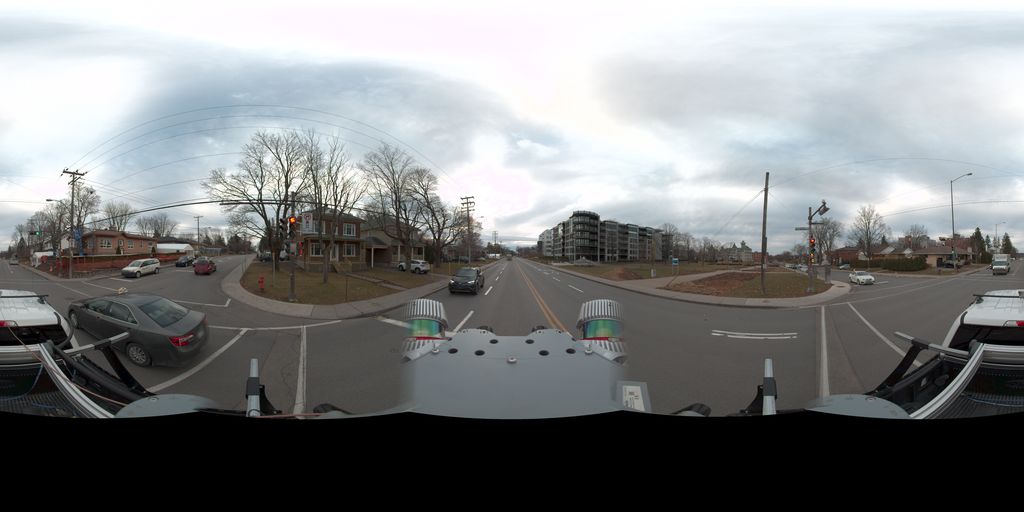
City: quebec_city